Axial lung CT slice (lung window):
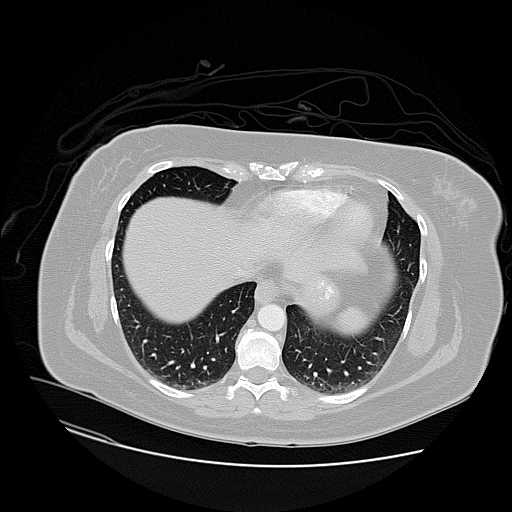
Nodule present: no